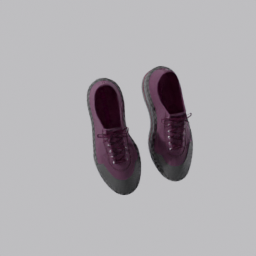
Label: people